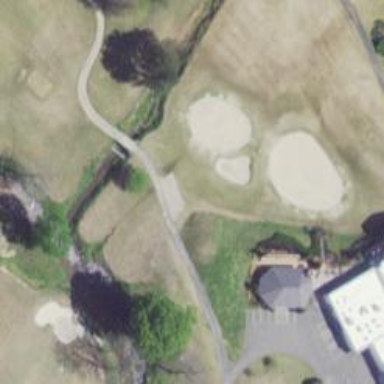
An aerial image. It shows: Pathway for golfing.